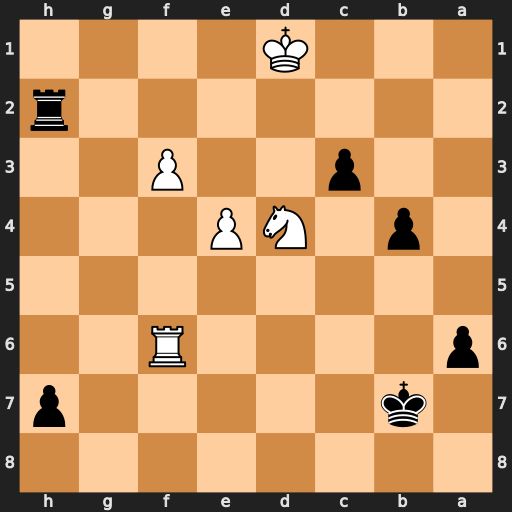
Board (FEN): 8/1k5p/p4R2/8/1p1NP3/2p2P2/7r/3K4
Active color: b
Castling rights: -
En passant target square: -
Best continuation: Rd2+ Kc1 Rxd4